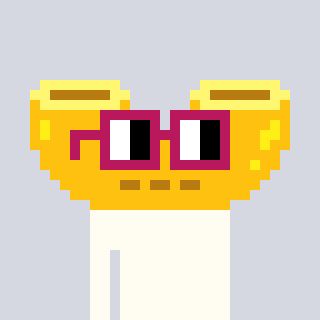
a pixel art character with square dark red glasses, a macaroni-shaped head and a gold-colored body on a cool background